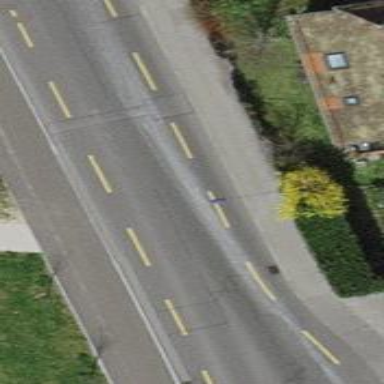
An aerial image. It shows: Unclassified road with asphalt surface. It has shared lane for cyclists.